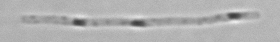
Label: Leptocylindrus